Group 1:
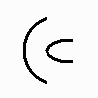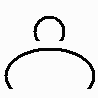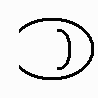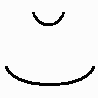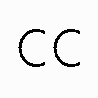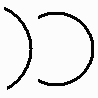
Group 2:
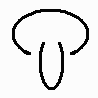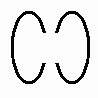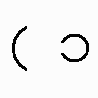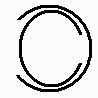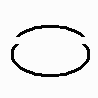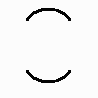
Rule separating the two groups: C-like curves point to the same direction vs. c-like curves point to opposite directions.
Concepts: absolute_direction, direction, imagined_entity, imagined_line_or_curve, line_absolute_direction, same, same_feature, tangent
Author: Harry E. Foundalis